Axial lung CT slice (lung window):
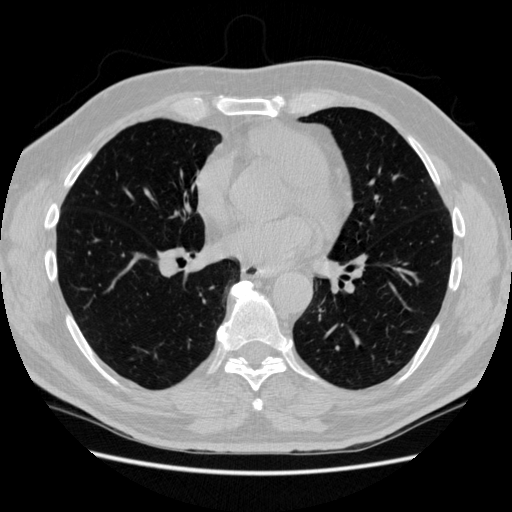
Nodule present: no